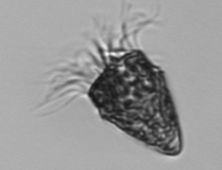
Label: Strombidium_morphotype2